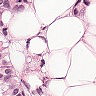
Metastatic tissue present: yes